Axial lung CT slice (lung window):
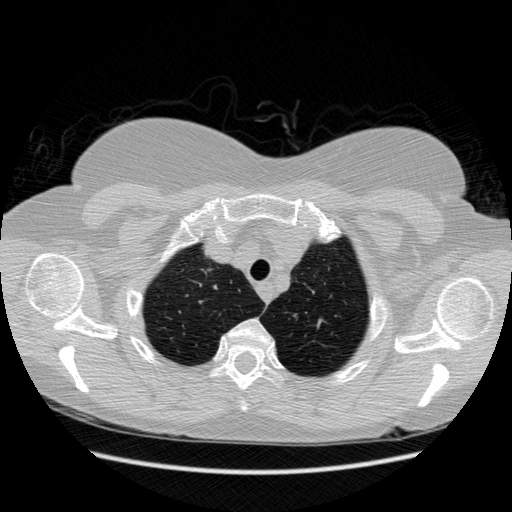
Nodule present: no